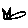
Label: cat